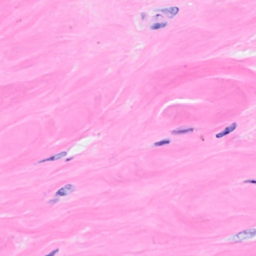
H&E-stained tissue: Breast